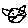
Label: cat